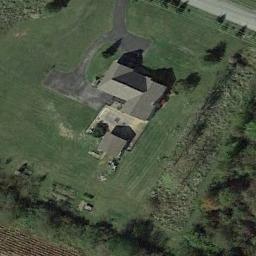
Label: sparse_residential